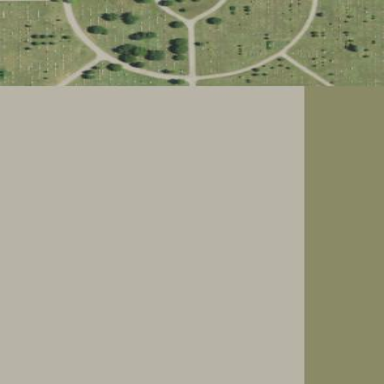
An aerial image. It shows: Cemetery.